Interaction volume radius: 10 \u00c5
Interaction volume height: 15 \u00c5
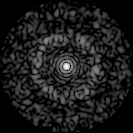
Disorder parameter: 0.8479